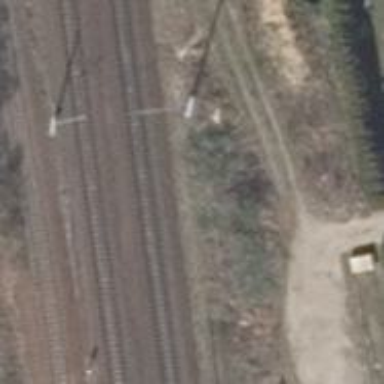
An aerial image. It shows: Light railway signal with light crossing form.